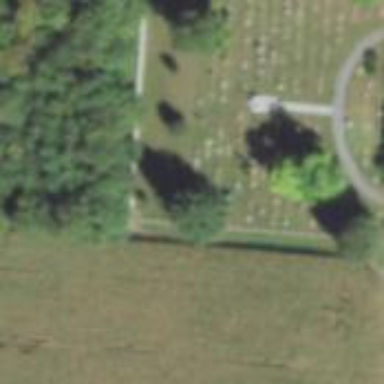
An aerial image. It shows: Cemetery.